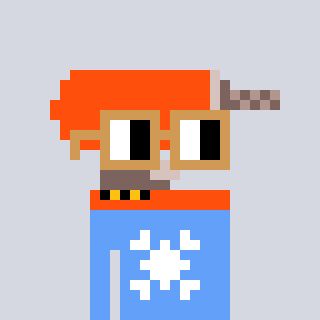
a pixel art character with square brown glasses, a drill-shaped head and a blue-colored body on a cool background